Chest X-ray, PA view. Patient: 25 years old, sex F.
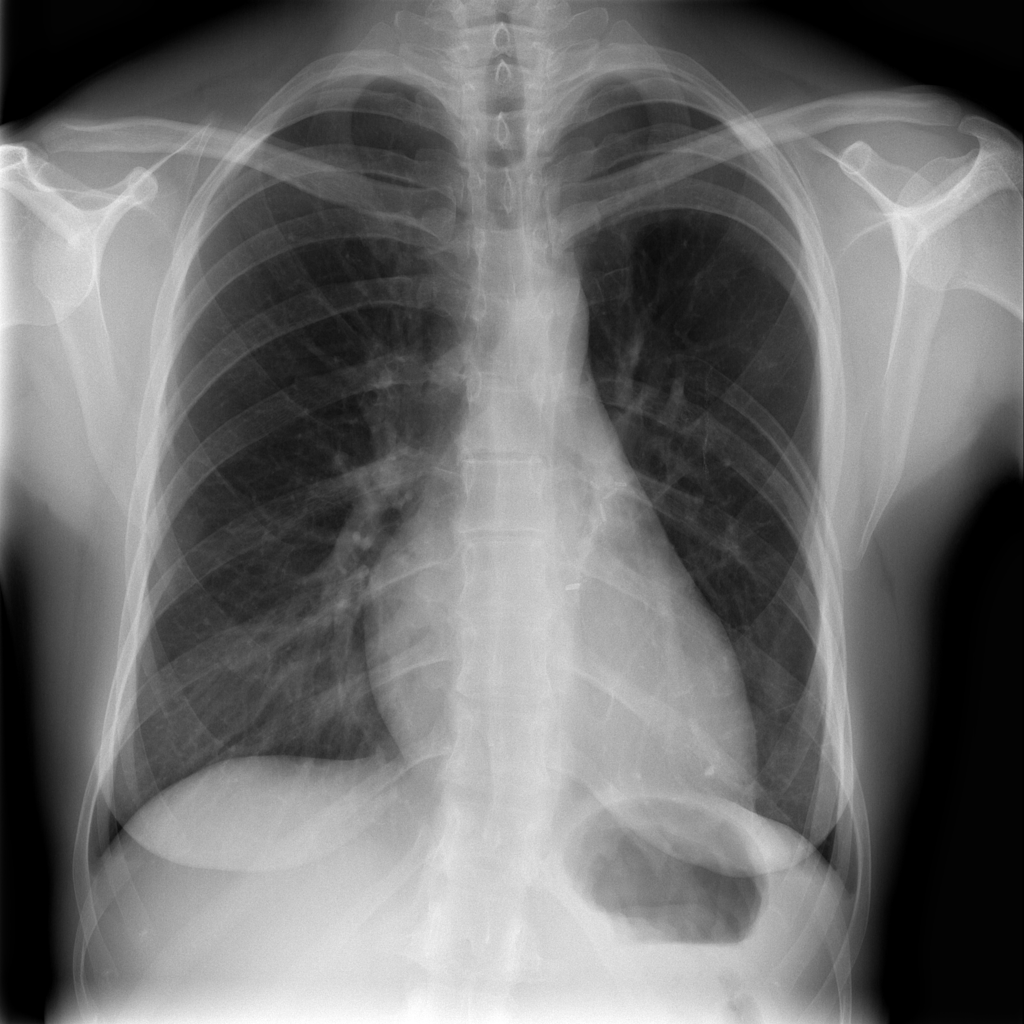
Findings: Effusion, Pneumothorax